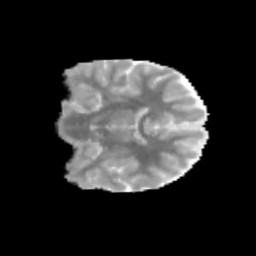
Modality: MD
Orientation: coronal
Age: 9
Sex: male
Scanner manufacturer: siemens
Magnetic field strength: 3 T
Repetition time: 3.8 s
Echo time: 0.07 s